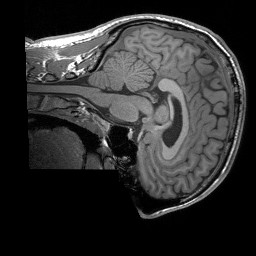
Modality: T1w
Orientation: sagittal
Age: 30
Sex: male
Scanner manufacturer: siemens
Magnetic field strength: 3 T
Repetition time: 1.9 s
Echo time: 0.00227 s